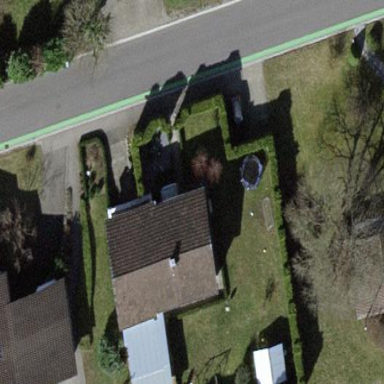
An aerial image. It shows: Simple and straightforward house.